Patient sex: M
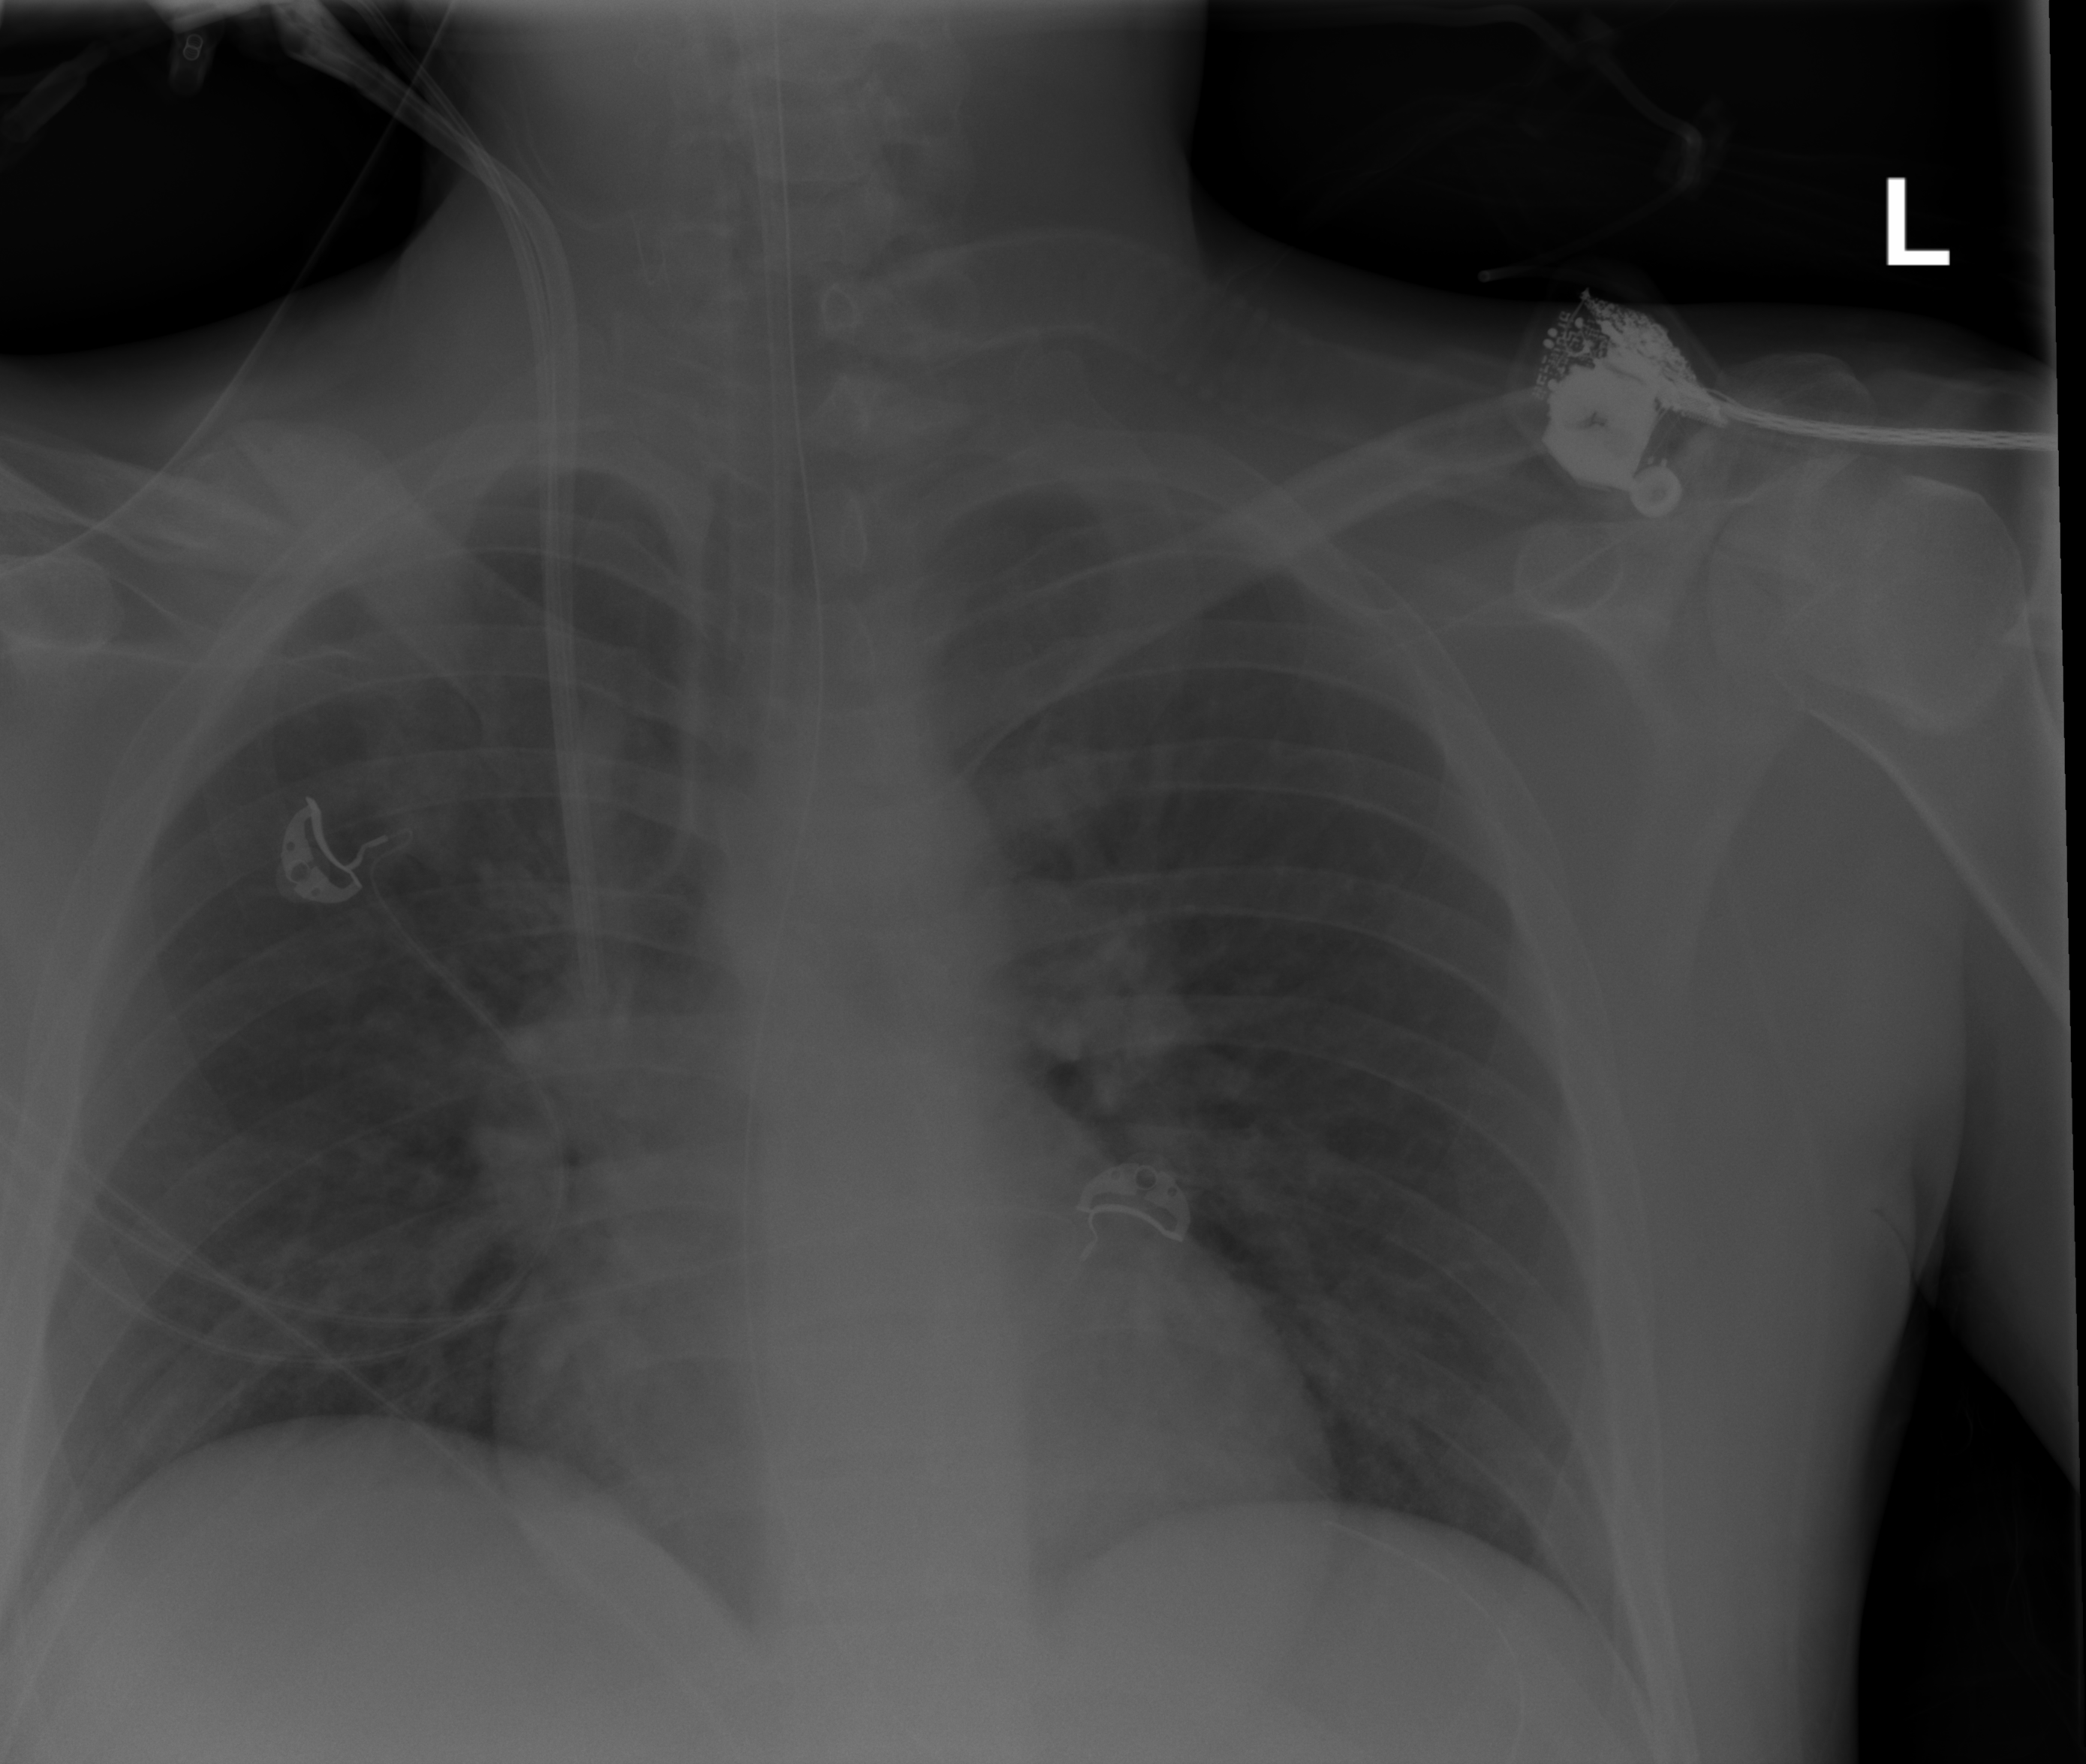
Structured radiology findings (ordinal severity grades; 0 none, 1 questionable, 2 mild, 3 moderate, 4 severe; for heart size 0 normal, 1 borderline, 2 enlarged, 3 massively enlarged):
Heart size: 0
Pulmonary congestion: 2
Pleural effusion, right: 0
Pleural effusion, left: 0
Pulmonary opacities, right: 1
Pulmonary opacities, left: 1
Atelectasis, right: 1
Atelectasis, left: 1